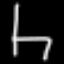
Label: chair